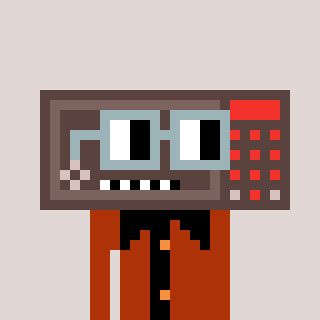
a pixel art character with square dark gray glasses, a wallsafe-shaped head and a hotbrown-colored body on a warm background